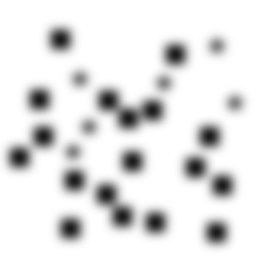
Squares: 18
Triangles: 0
Stars: 6
Total shapes: 24